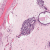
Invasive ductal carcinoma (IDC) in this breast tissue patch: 0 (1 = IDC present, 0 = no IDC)